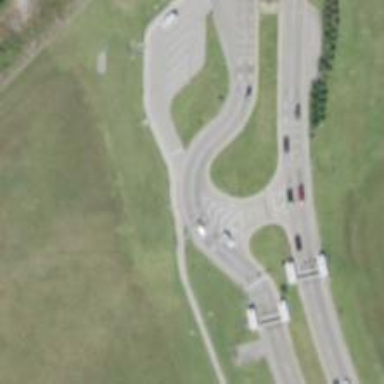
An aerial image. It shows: Secondary link road.